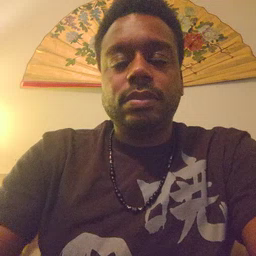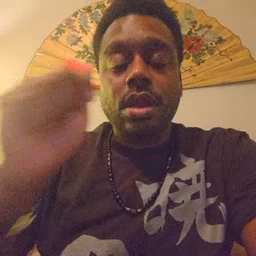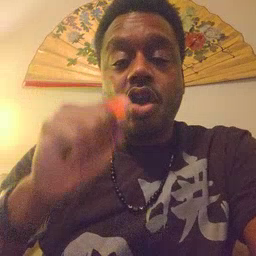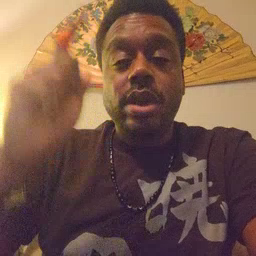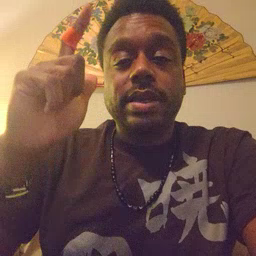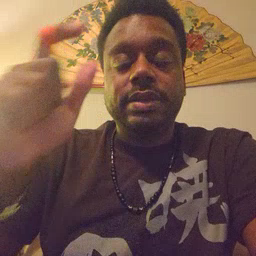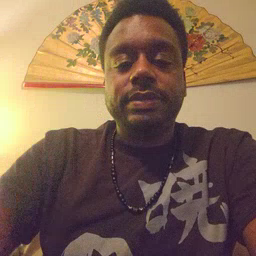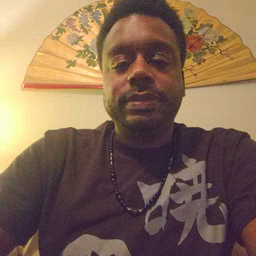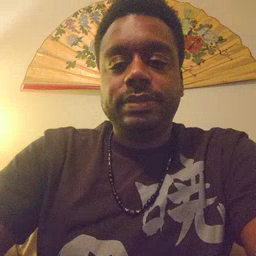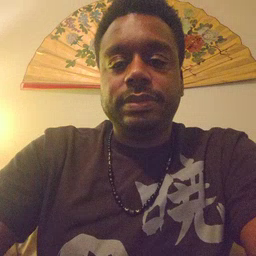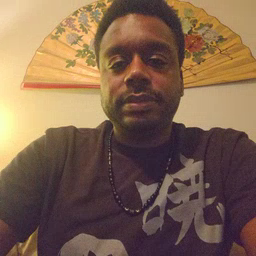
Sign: awake